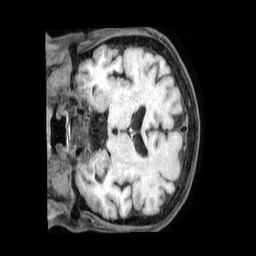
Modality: T1w
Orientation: coronal
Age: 75
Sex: male
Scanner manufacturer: philips
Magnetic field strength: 1.5 T
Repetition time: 0.6 s
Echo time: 0.02898 s